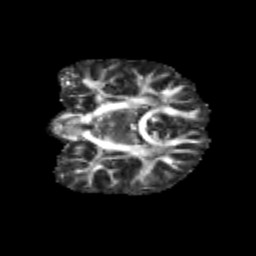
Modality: FA
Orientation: coronal
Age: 12
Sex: male
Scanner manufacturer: siemens
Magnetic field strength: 3 T
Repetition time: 3.8 s
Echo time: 0.07 s